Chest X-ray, PA view. Patient: 46 years old, sex F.
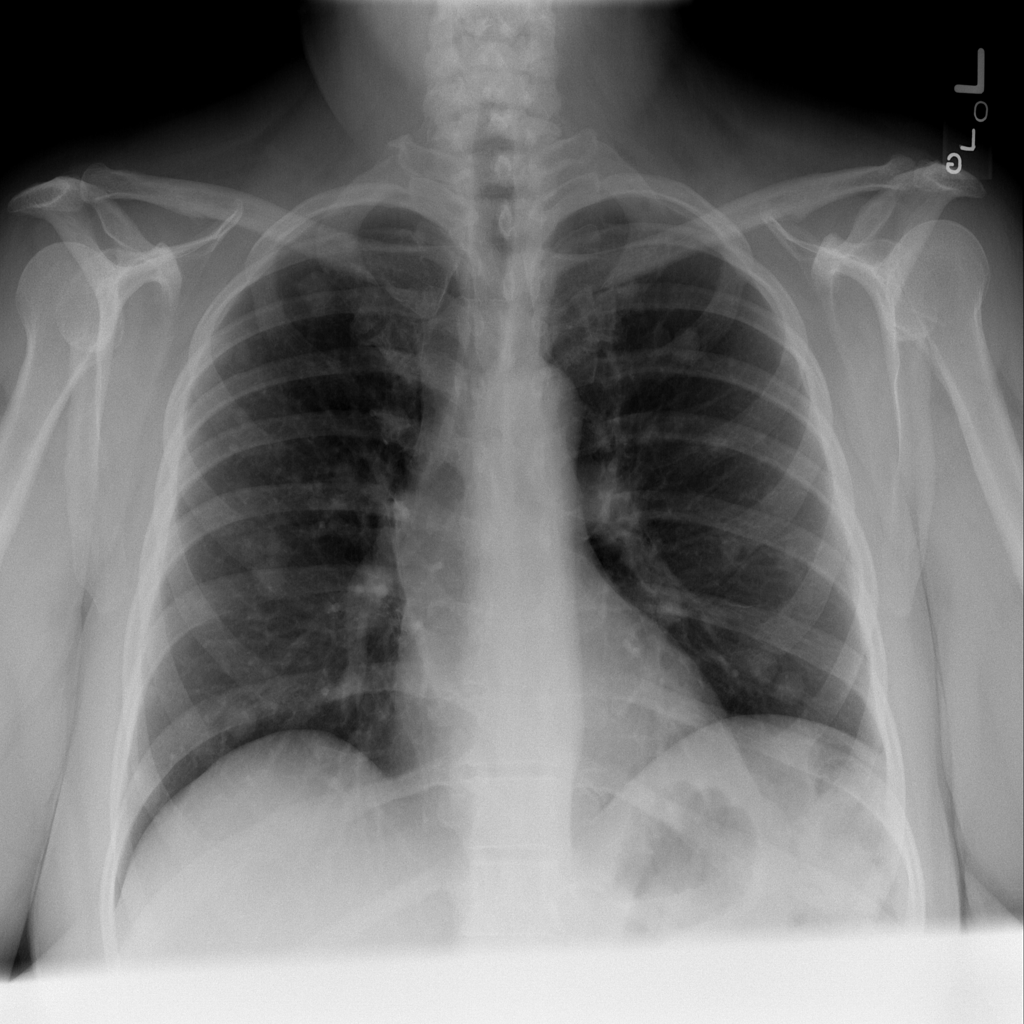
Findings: No Finding